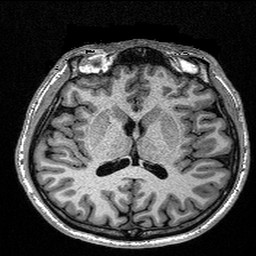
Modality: T1w
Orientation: coronal
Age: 21
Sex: male